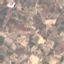
Land use / land cover class: PermanentCrop